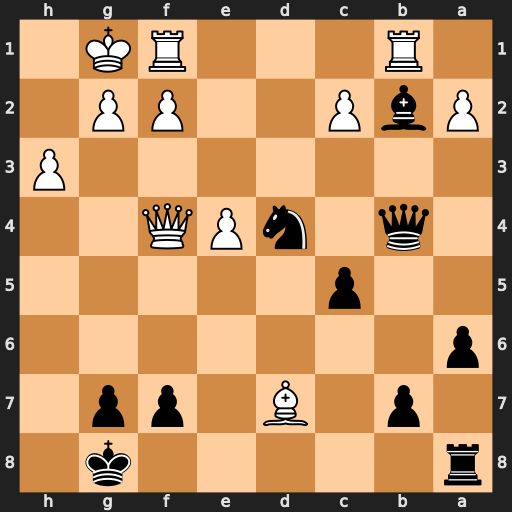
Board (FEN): r5k1/1p1B1pp1/p7/2p5/1q1nPQ2/7P/PbP2PP1/1R3RK1
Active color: b
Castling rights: -
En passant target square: -
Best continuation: Ne2+ Kh2 Nxf4